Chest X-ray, PA view. Patient: 52 years old, sex M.
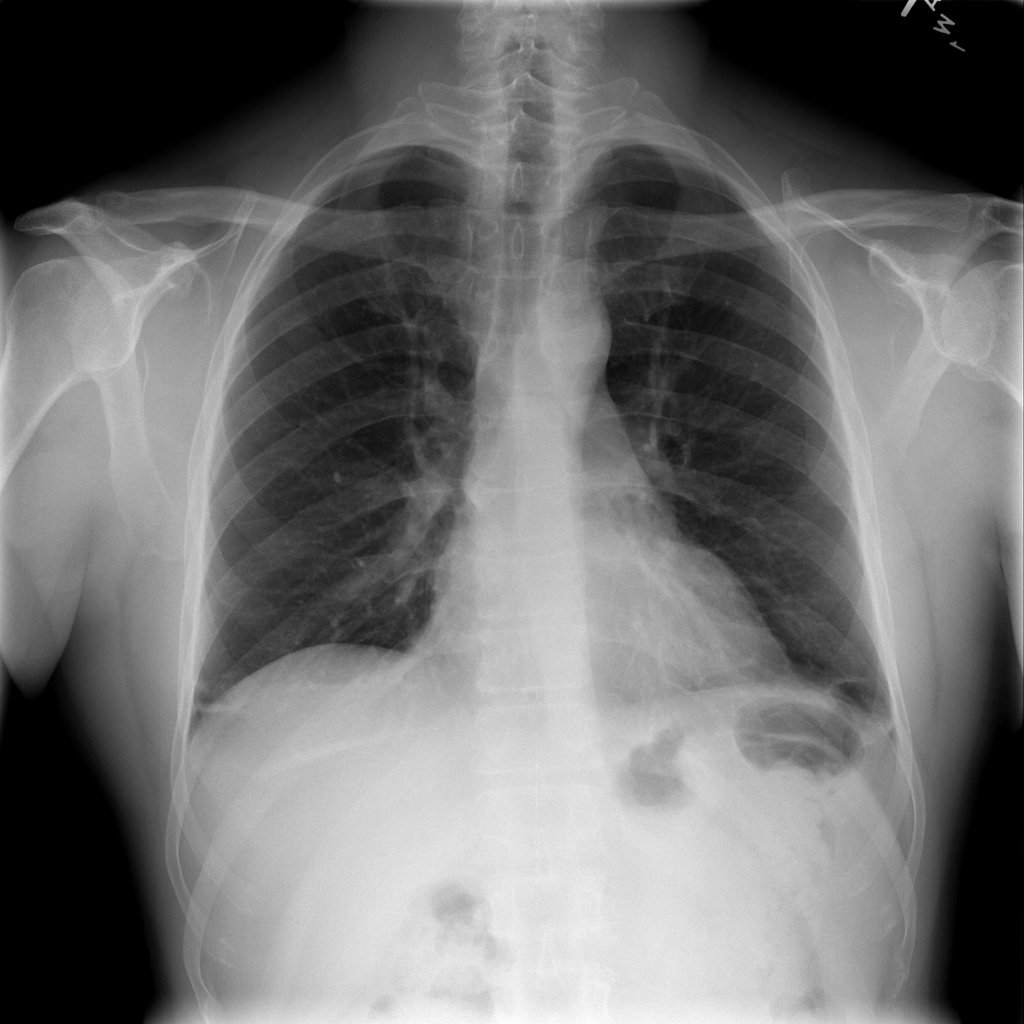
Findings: Fibrosis